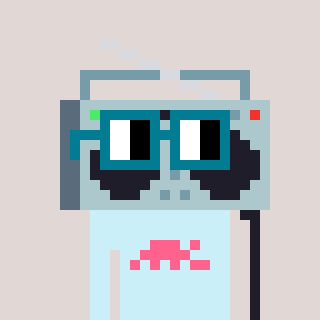
a pixel art character with square dark green glasses, a boombox-shaped head and a cold-colored body on a warm background